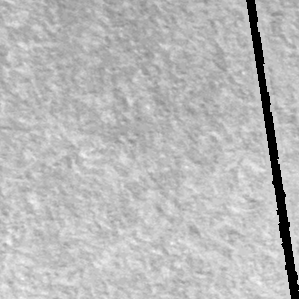
Label: frost